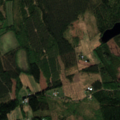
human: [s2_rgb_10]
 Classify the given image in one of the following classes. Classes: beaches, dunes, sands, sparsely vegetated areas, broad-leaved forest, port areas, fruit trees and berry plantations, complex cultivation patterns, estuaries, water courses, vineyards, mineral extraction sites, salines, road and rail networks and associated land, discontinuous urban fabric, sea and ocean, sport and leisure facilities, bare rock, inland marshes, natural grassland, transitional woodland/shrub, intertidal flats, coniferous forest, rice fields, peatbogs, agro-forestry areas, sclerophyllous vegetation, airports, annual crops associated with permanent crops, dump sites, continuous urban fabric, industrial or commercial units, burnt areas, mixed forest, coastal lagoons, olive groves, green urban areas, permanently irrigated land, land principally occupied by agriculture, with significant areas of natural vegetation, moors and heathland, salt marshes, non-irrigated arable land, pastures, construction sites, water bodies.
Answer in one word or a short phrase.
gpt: coniferous forest, mixed forest, transitional woodland/shrub